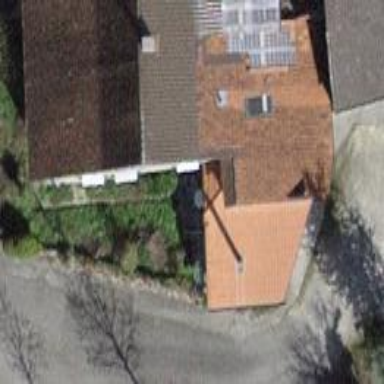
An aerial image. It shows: Building with tile roof.